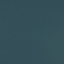
Label: SeaLake